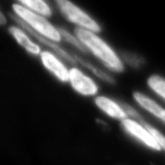
Tissue sample: ovarian
Magnification: 5.0x
Cell type: Smooth muscle cells
Senescence state: senescent